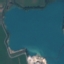
Land use / land cover class: SeaLake